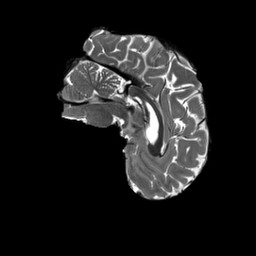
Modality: T2w
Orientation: sagittal
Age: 18
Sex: male
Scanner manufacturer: siemens
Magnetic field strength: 3 T
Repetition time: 3.2 s
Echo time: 0.566 s